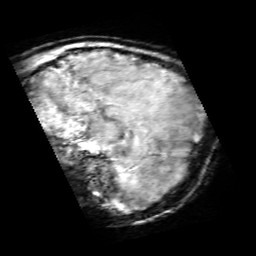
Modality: SWI
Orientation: sagittal
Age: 10
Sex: female
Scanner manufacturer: siemens
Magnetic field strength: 3 T
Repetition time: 0.027 s
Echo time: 0.02 s